Question: when we take a video from moving vehicle backward, we will see vehicles behind you moving slowly, while the background(trees, houses, road markers) moving quite fast. Given two successive images from the video, the car behind you will not change much, but the background change a lot. I would like to consult how to automatically identify this car from the two images. They share similar position, size and all other features.
The equivalent question is how to identify the background which changes a lot.
I do know there are a bunch of algorithms to identify vehicles and have tried some of them. But is it possible to use similarity of the same vehicle in successive images to identify the vehicle?
I am using a monocular camera and updating frequency is 2Hz.
Six successive images are uploaded as a reference.

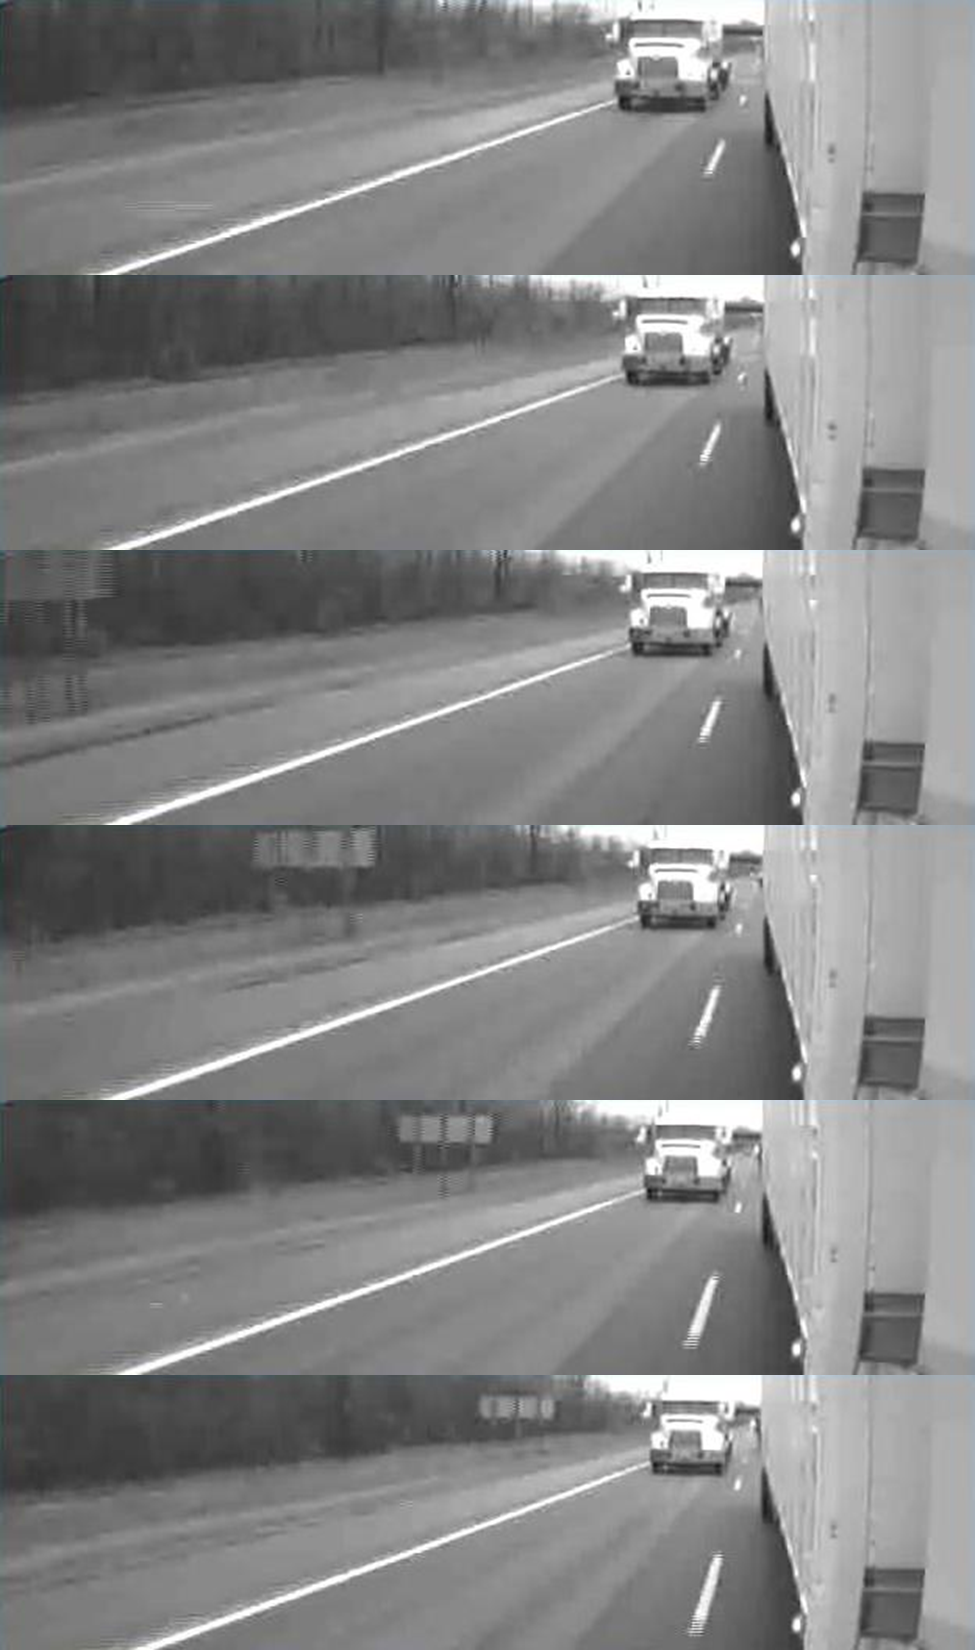
Answer: In terms of similarity, the classical way is to use histogram. Divide your graphs into small grid and computer RGB histogram for each grid. Good luck.